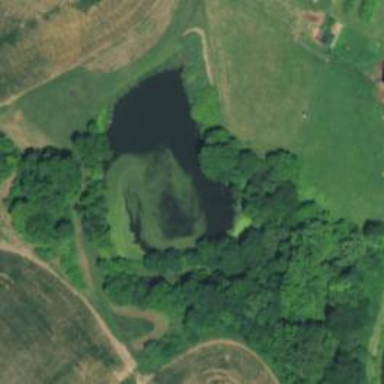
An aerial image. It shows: Serene pond surrounded by nature.